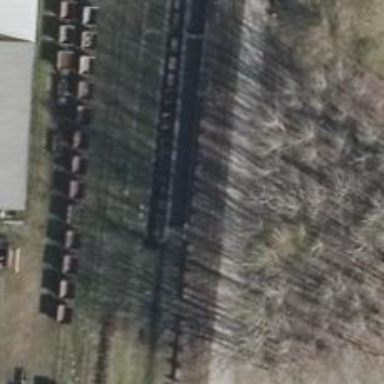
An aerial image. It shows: Preserved narrow gauge railway.